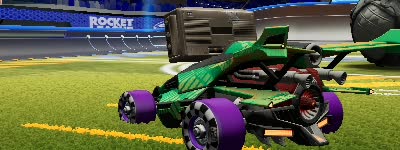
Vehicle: aftershock